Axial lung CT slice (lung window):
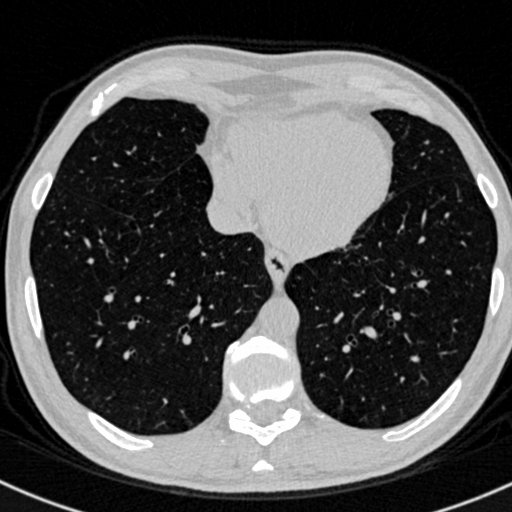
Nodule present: no